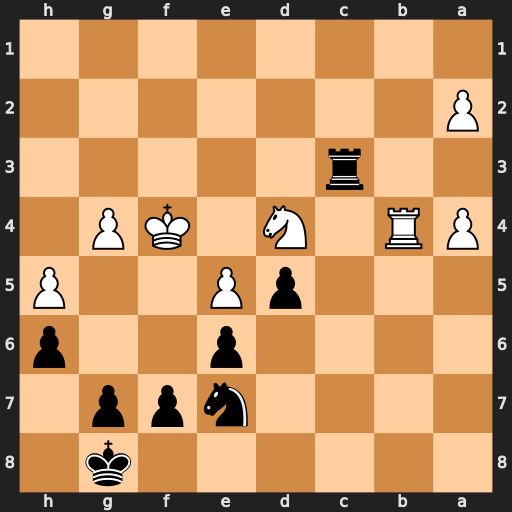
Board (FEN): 6k1/4npp1/4p2p/3pP2P/PR1N1KP1/2r5/P7/8
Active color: b
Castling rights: -
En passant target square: -
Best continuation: g5+ hxg6 Nxg6#